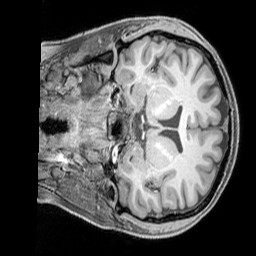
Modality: T1w
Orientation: coronal
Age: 21
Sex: female
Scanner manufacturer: siemens
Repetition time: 2.3 s
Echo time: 0.00226 s